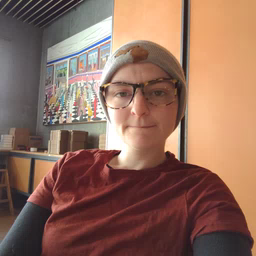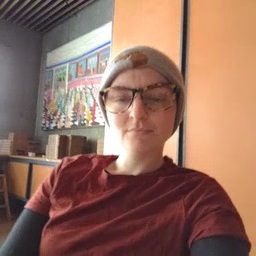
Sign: cow